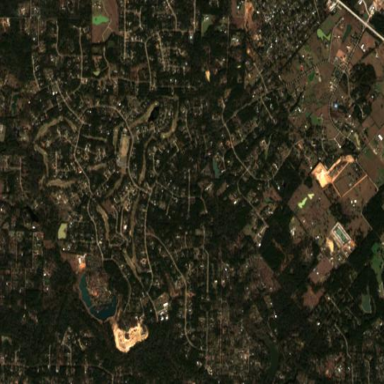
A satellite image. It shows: Residential area in neighborhood consisting of single-family homes.